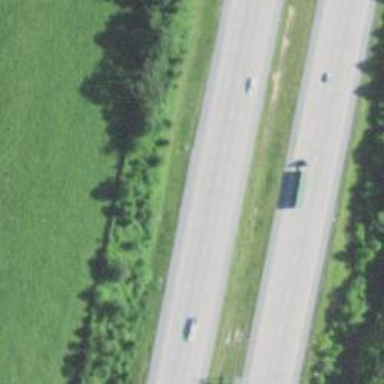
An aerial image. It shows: Motorway.